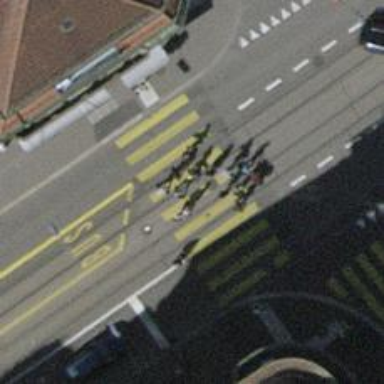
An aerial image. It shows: Road crossing with traffic signals and zebra markings.